Field crop: maize
Growth stage: 2
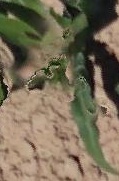
Species: maize